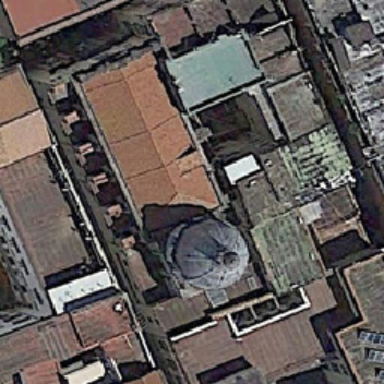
The dome is located in the center of the residential area .